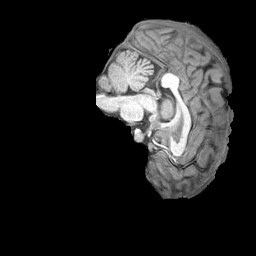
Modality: T1w
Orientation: sagittal
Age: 19
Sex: female
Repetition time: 2.3 s
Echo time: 0.0226 s